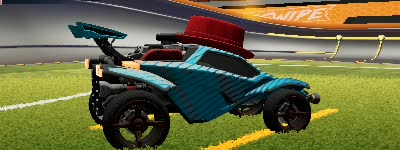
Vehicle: octane